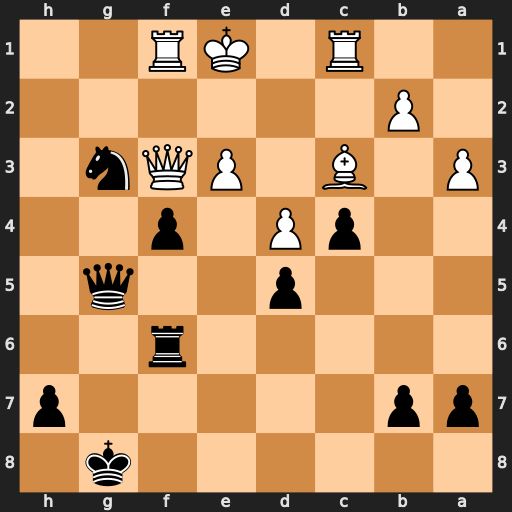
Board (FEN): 6k1/pp5p/5r2/3p2q1/2pP1p2/P1B1PQn1/1P6/2R1KR2
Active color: b
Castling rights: -
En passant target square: -
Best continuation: Nxf1 Kxf1 fxe3